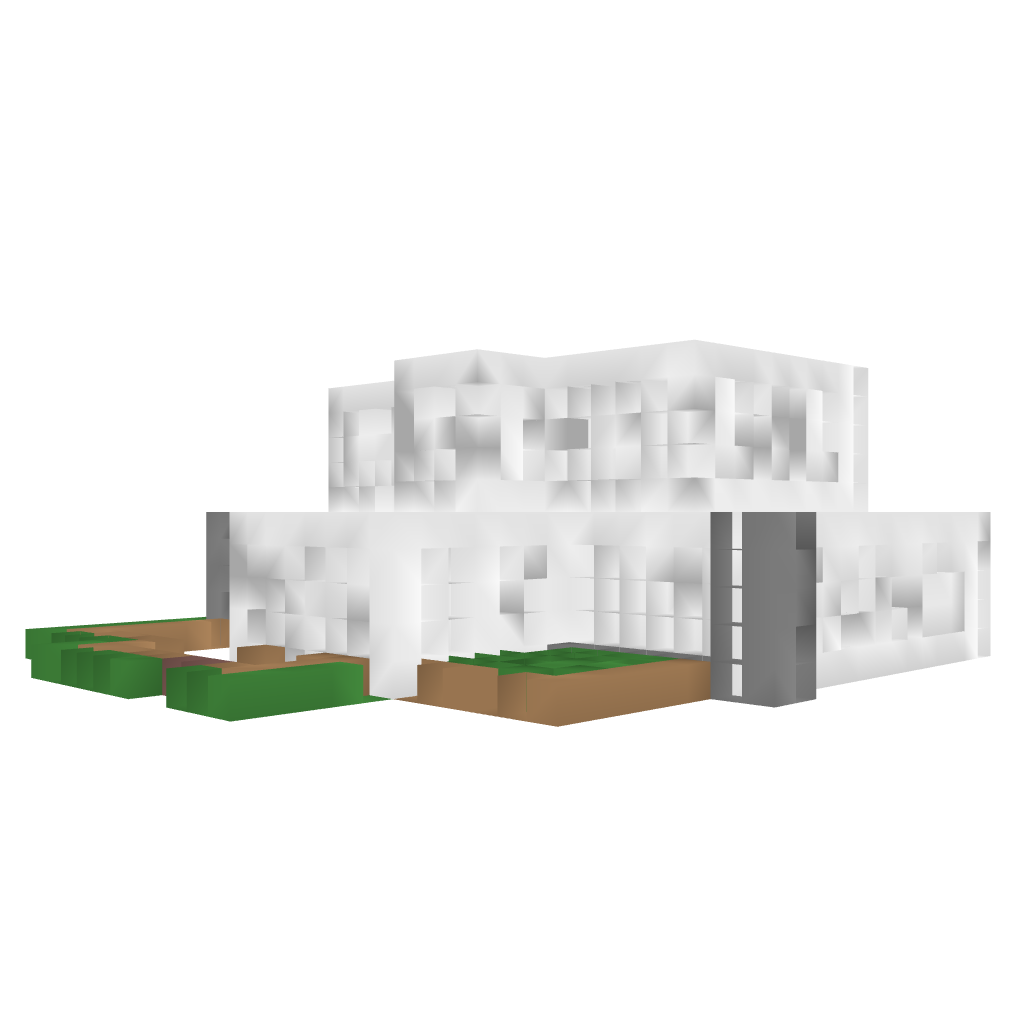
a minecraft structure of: Modern House bad low quality